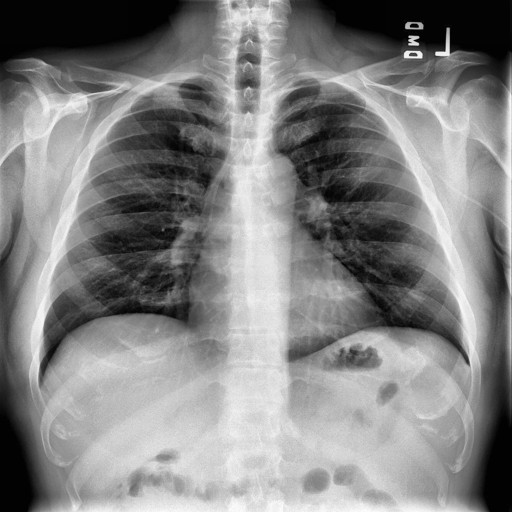
Finding: NORMAL